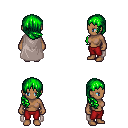
a pixel art fantasy rpg character, female body template, human, dark skin, gray cape, red pants, green right-swept hairstyle, four views (front, back, left, right), 2x2 character sprite sheet, small pixel art, hard edges, no anti-aliasing